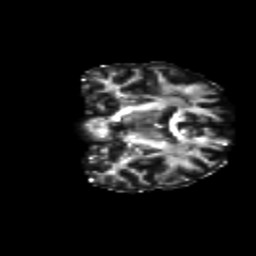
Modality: FA
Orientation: coronal
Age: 53
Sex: female
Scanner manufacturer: siemens
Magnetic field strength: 3 T
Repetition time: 8.6 s
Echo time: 0.095 s